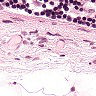
Metastatic tissue present: no